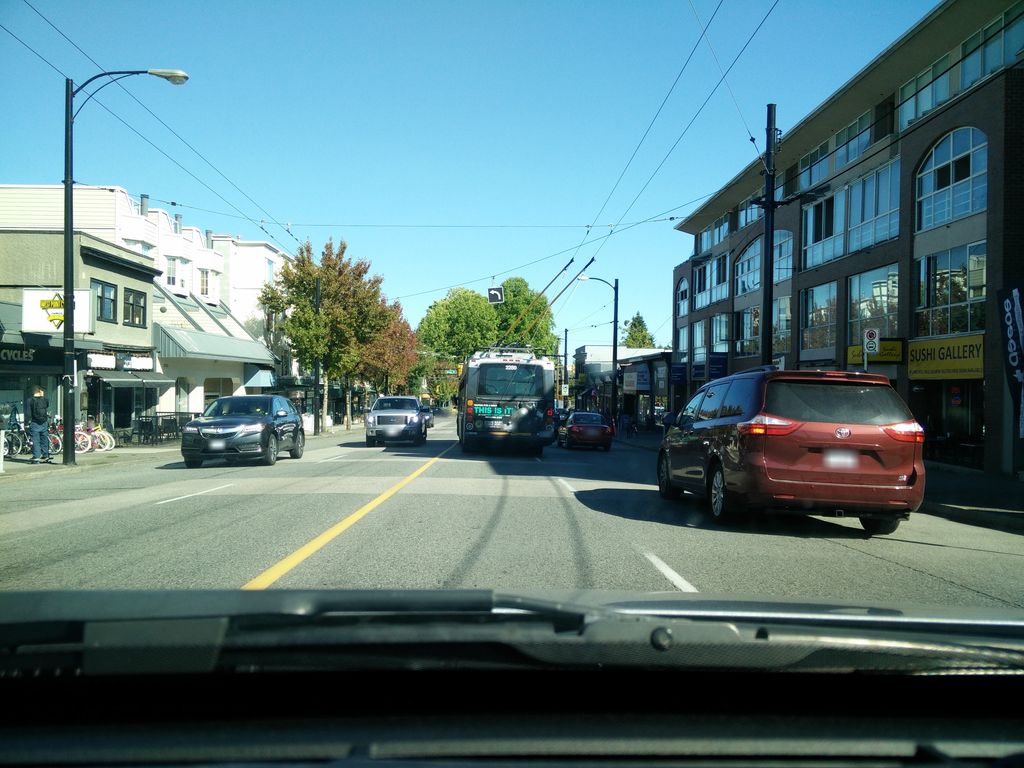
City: vancouver